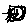
Label: sun